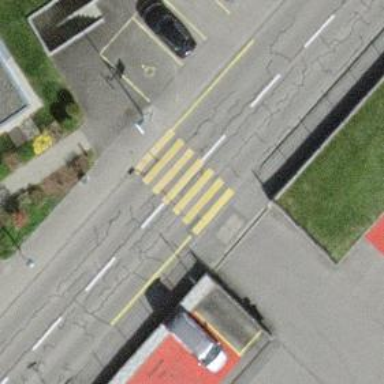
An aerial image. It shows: Asphalt footway with marked zebra crossing.